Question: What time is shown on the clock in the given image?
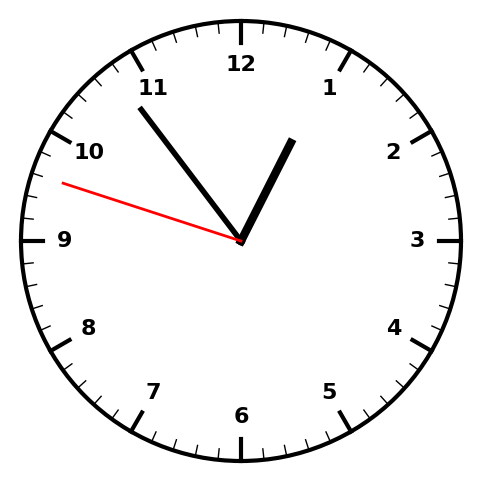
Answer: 12:53:48